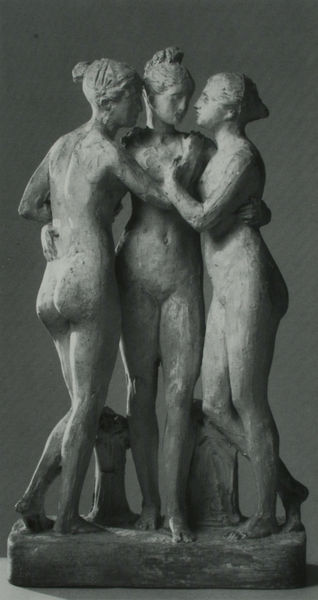
Titel: Die Grazien (Bozzetto)
Künstler: Bertel Thorvaldsen
Standort: Kopenhagen
Institution: Thorvaldsen Museum
Schlagwörter: akt, baum, gruppe, haut, körper, mann, nackt, schatten, akte, frauen, grob, mädchen, brust, frau, frisur, frisuren, grau, licht, marmor, rücken, szene, tanz, jung, arm, arme, geschichte, gesicht, historie, knoten, sockel, stehen, stein, bild, hände, porträt, figur, haare, stehend, drei, paar, kreis, skulptur, statue, ton, beine, dutt, hintern, leidenschaft, liebe, umarmung, modell, haltung, haarband, figuren, grazien, zopf, nabel, bauch, bronze, nackte, plastik, plinthe, podest, rodin, bauchnabel, scham, foto, fotografie, haarknoten, umarmen, nacktheit, stütze, berlin, antike, watt, ideal, nakt, jugend, schönheit, schwarz weiß, erynnien, flüstern, entwurf, mythologie, statuette, nähe, antik, lust, mythos, musen, hochfrisur, zugewandt, freundschaft, gips, ansehen, spielbein, standbein, reigen, fotographie, nackz, kreisen, bozetto, drei frauen, anmut, grazil, anblicken, baumstümpfe, guß, statur, gemeinschaft, zusammensein, umschlungen, frauenakte, trio, standmotiv, trias, ärme, vertraut, drei grazien, schönheitsideal, blösse, gemeinsamkeit, steinfiguren, vertrautheit, 3, po, 3 grazien, fihur, rden, fussstück